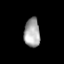
Tissue: lung
Cell type: Endothelial cells
Senescence score: 0.631
Nuclear area (px): 449
Mean DAPI intensity: 166.007